Question: I'm using the following bootstrap icon
'''
class="glyphicon glyphicon-plus"
'''
and I want to change the color of the button and I use the following
But now I want that the plus icon will be in circle like this ,how should I do that?
'''
i.glyphicon {
color: white;
}
'''
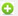
Answer: Another icon package called <URL> has better flexibility and feature of stacking icons together. Bootstrap 3 containing Glyphicons don't have much options so I took out the CSS from font-awesome and adopted it for Glyphicon.
The HTML looks like:
'''
<span class="glyphicon-stack">
<i class="glyphicon glyphicon-circle glyphicon-stack-2x"></i>
<i class="glyphicon glyphicon-plus glyphicon-stack glyphicon-stack-1x"></i>
</span>
'''
The main CSS:
'''
.glyphicon-stack {
position: relative;
display: inline-block;
width: 2em;
height: 2em;
line-height: 2em;
vertical-align: middle;
}
.glyphicon-circle{
position: relative;
border-radius: 50%;
width: 100%;
height: auto;
padding-top: 100%;
background: black;
}
.glyphicon-stack-1x {
line-height: inherit;
}
.glyphicon-stack-1x, .glyphicon-stack-2x {
position: absolute;
left: 0;
width: 100%;
text-align: center;
}
'''
For the styling of the icons (color, size), you can create more css class properties and add to the respective icons.
Have a look at this <URL>